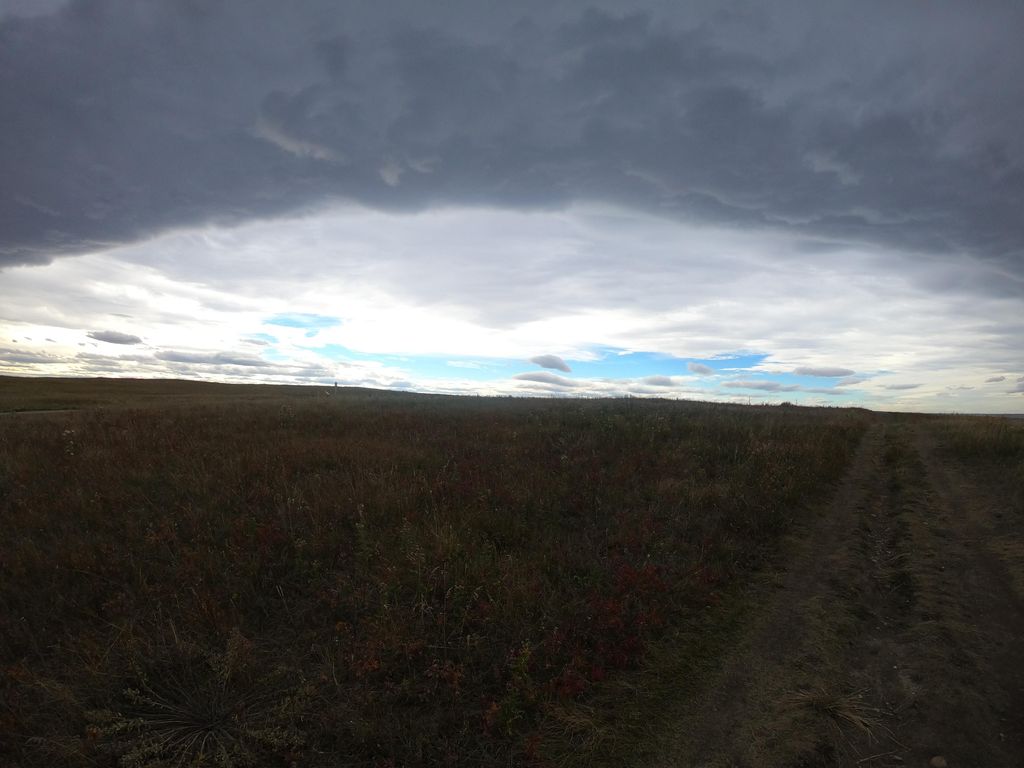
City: calgary